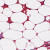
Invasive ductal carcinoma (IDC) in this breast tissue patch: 0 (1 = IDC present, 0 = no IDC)